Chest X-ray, PA view. Patient: 47 years old, sex M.
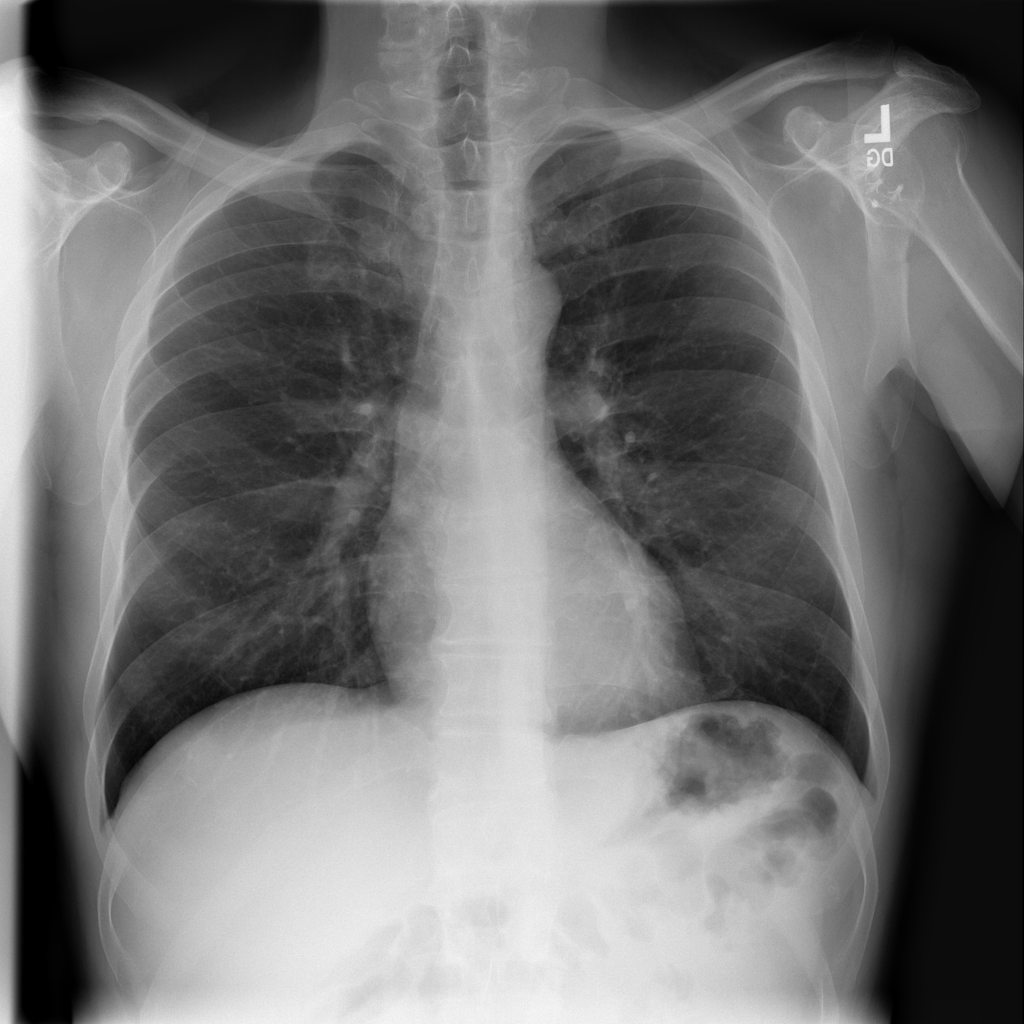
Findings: No Finding